Aerial crown-view tile of a tropical tree (Barro Colorado Island, Panama), acquired 20241216:
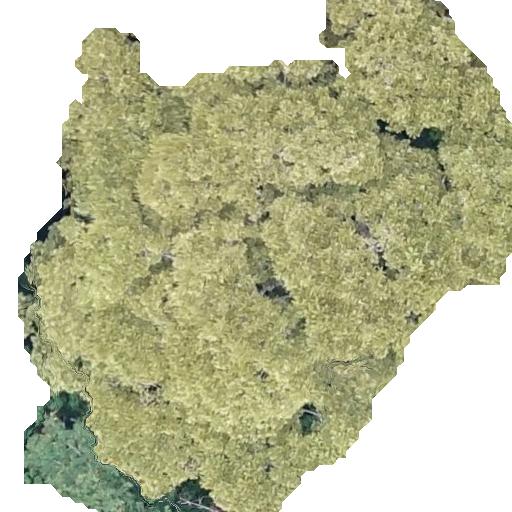
Species: Dipteryx oleifera
GBIF accepted scientific name: Dipteryx oleifera
Crown area: 272.793 m²